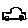
Label: car